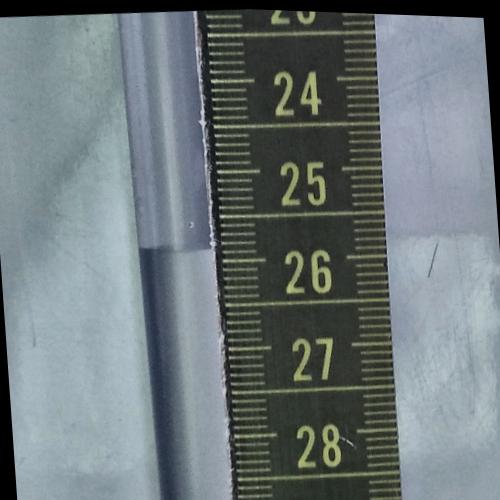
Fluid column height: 25.9 cm